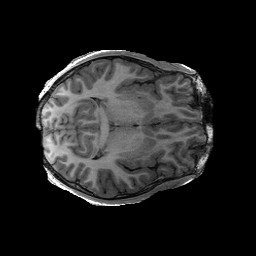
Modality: T1w
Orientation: axial
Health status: ill
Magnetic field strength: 3 T